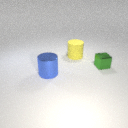
small green metal cube to the right of large blue metal cylinder